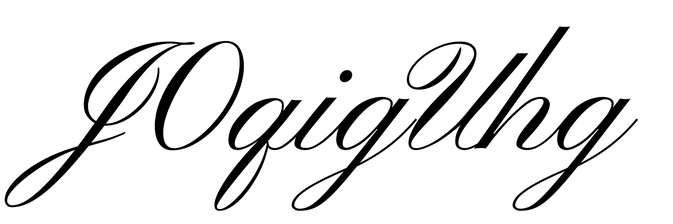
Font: PinyonScript-Regular